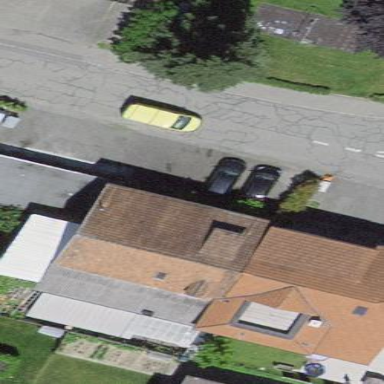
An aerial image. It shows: Terrace building.